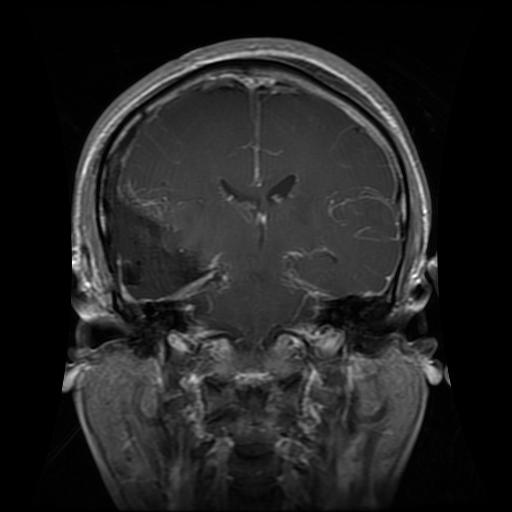
Label: glioma